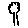
Label: tree